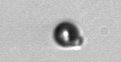
Label: bead